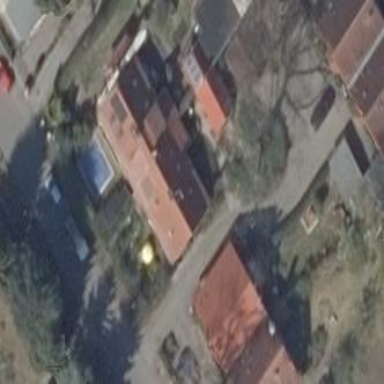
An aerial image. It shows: Semi-detached house with gabled roof.